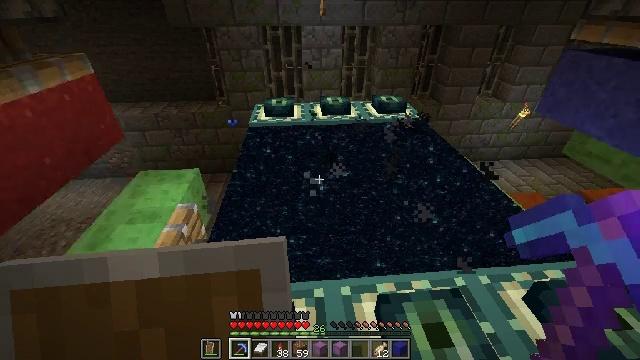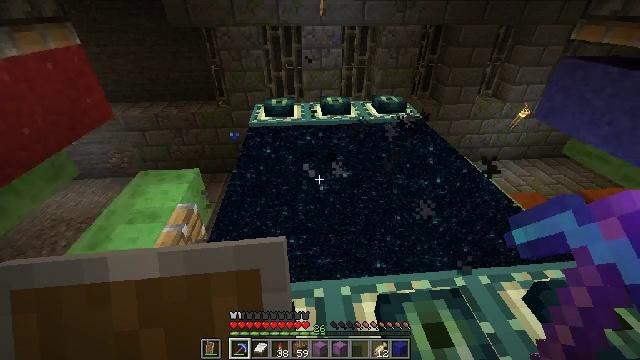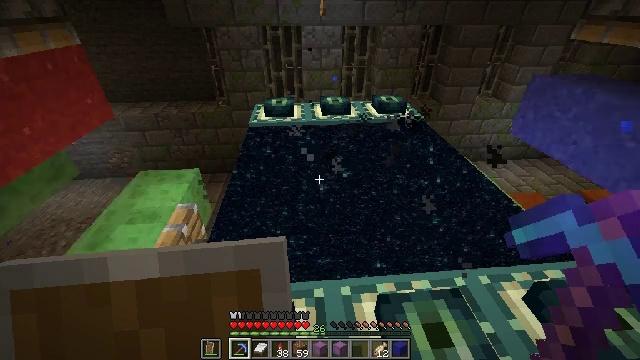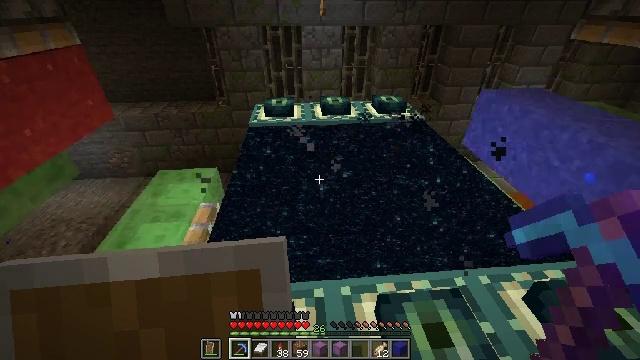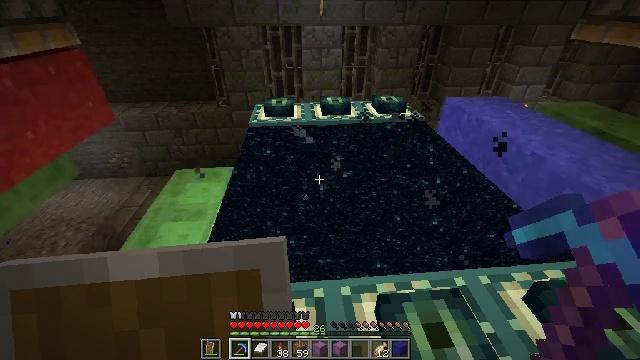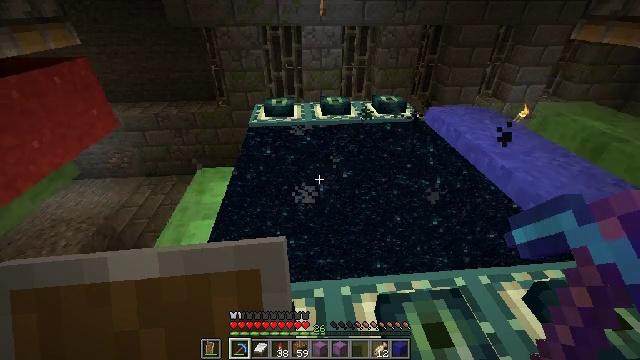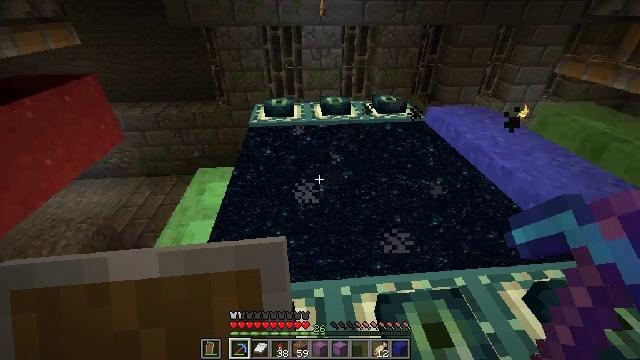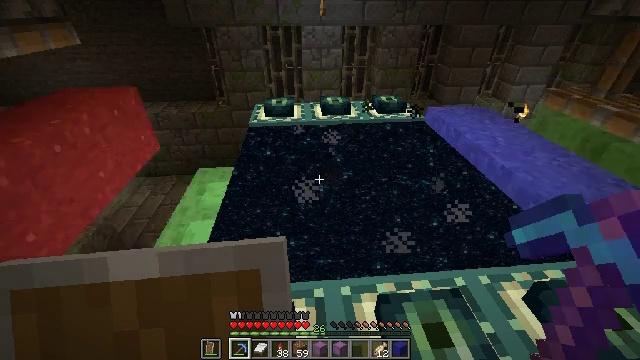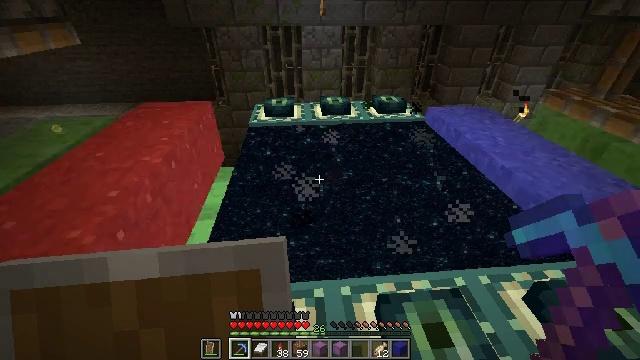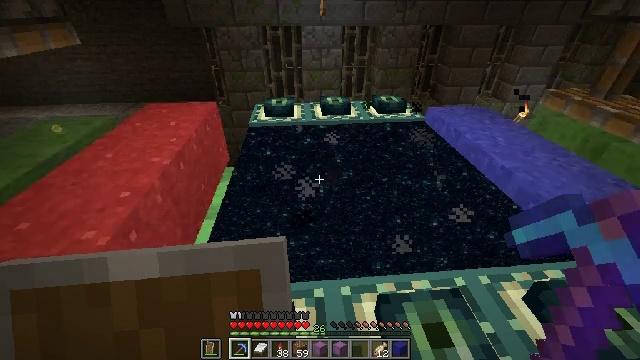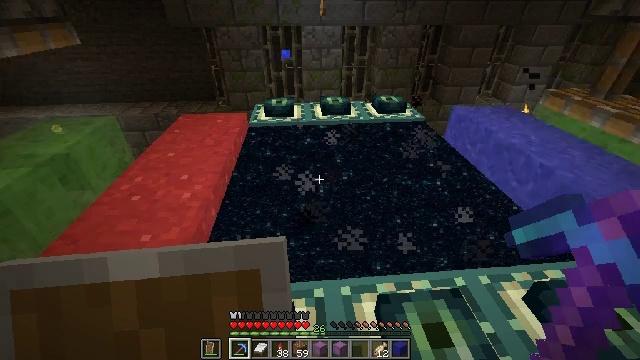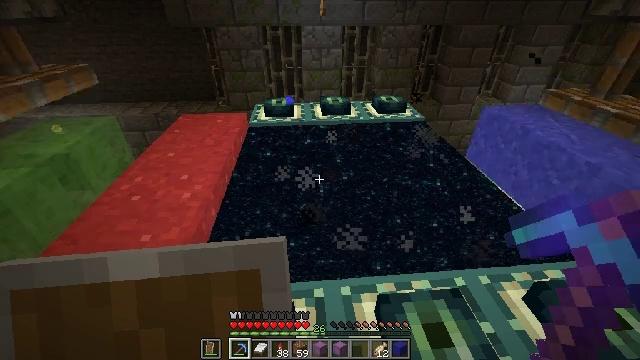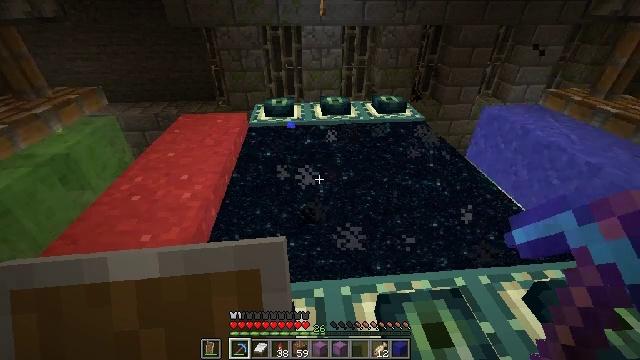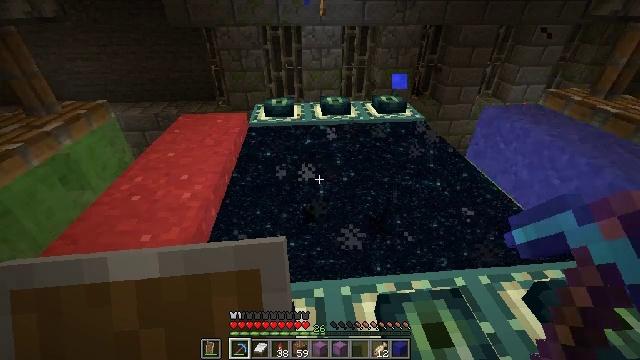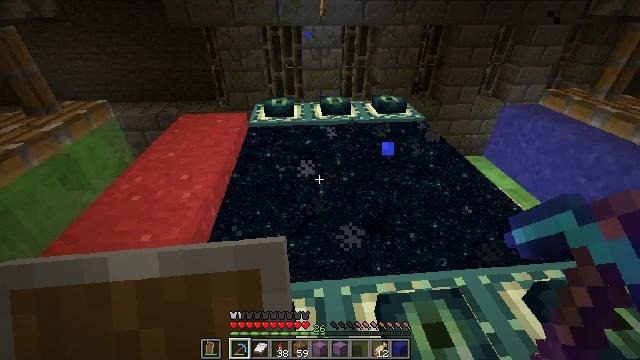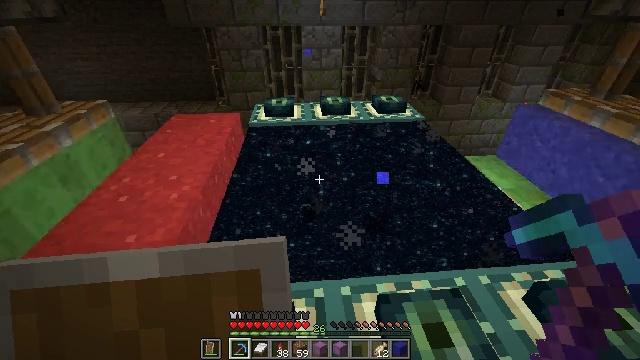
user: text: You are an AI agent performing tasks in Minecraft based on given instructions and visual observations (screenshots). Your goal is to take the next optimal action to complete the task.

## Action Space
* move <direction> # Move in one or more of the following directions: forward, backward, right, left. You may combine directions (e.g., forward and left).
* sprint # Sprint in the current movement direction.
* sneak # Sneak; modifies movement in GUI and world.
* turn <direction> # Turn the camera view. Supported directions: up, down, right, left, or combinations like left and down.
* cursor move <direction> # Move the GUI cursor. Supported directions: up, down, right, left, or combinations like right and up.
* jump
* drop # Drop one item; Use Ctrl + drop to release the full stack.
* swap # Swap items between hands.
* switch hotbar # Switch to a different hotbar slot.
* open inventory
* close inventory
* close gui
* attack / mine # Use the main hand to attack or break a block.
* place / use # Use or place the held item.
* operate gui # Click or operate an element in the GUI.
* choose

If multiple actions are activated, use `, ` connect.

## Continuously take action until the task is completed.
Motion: motion action
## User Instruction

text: Attack the ground to get blue concrete powder.
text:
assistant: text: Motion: no_op
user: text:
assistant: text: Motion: no_op
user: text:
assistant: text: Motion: no_op
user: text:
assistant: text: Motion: no_op
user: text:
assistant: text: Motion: no_op
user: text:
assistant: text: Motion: no_op
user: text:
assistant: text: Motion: no_op
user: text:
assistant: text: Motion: no_op
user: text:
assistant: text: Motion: no_op
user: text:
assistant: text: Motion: no_op
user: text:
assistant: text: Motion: no_op
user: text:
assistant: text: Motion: no_op
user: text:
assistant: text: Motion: no_op
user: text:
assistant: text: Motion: no_op
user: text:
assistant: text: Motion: no_op
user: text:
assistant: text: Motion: no_op
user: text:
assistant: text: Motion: no_op
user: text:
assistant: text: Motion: no_op
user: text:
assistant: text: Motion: no_op
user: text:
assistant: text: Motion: no_op
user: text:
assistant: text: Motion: no_op
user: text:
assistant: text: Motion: no_op
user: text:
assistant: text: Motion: no_op
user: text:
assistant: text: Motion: no_op
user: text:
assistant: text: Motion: no_op
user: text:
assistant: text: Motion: no_op
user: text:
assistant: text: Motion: no_op
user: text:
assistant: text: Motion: no_op
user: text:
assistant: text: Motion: no_op
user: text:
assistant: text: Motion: no_op